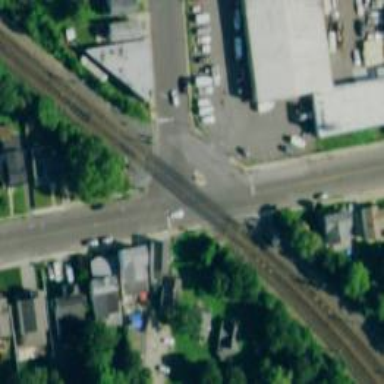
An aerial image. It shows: Railway crossing.